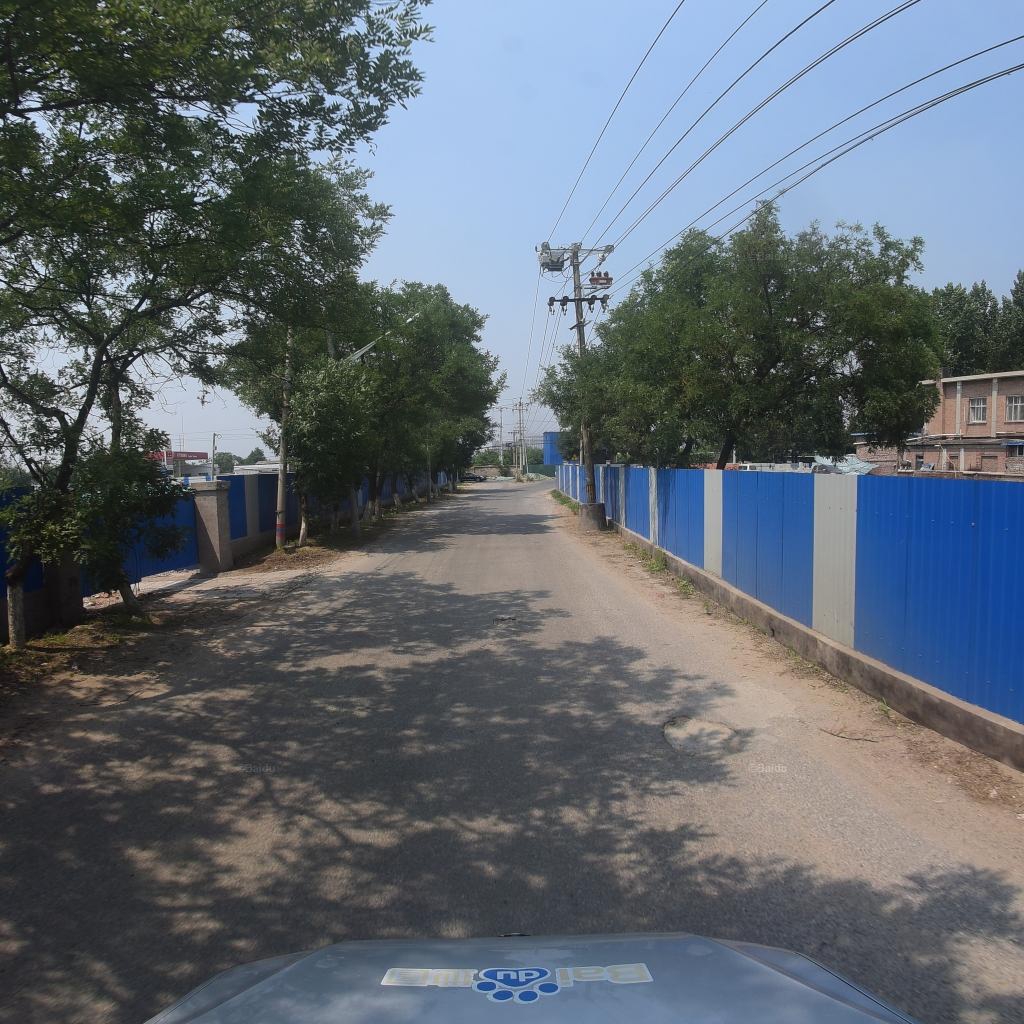
Region: Fengtai
Road damage annotations: pothole, pothole